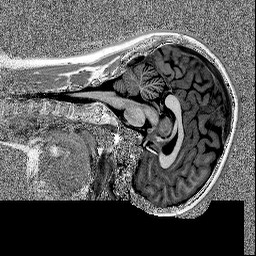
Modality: MP2RAGE
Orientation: sagittal
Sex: female